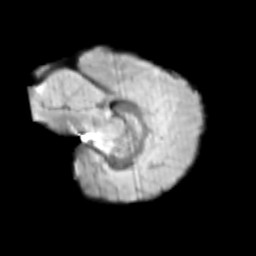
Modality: T2w
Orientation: sagittal
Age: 10
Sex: female
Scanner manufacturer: siemens
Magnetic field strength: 3 T
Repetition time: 3.8 s
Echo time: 0.07 s